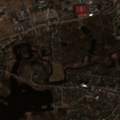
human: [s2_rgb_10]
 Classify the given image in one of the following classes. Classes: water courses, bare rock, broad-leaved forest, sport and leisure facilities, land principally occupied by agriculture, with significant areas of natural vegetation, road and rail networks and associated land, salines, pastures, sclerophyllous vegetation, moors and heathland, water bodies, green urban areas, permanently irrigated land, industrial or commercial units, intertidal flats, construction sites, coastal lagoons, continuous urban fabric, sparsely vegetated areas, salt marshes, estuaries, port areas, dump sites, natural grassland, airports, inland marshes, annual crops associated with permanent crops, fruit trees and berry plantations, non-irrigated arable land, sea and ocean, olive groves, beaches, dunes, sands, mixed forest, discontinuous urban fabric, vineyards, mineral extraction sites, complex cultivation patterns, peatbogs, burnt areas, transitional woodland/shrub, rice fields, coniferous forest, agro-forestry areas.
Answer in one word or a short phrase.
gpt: discontinuous urban fabric, industrial or commercial units, green urban areas, water bodies